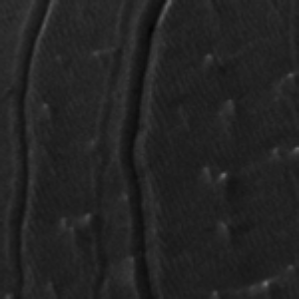
Label: frost